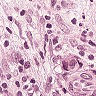
Metastatic tissue present: yes